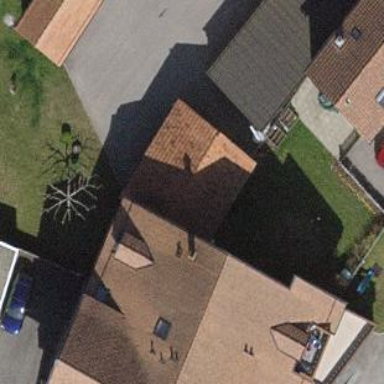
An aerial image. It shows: Garage building.